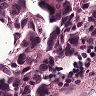
Metastatic tissue present: yes